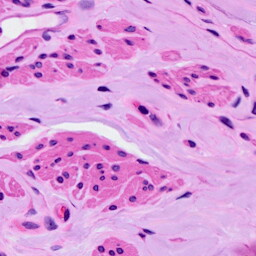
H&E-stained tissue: Ovarian